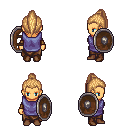
a pixel art fantasy rpg character, female body template, human, tanned skin, chain tabard jacket, robe skirt, light blonde long topknot hairstyle, cloth bracers, brown shoes, shield, four views (front, back, left, right), 2x2 character sprite sheet, small pixel art, hard edges, no anti-aliasing